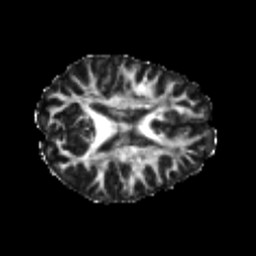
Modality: FA
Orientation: axial
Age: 22
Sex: female
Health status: healthy
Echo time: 0.074 s